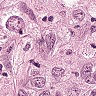
Metastatic tissue present: yes